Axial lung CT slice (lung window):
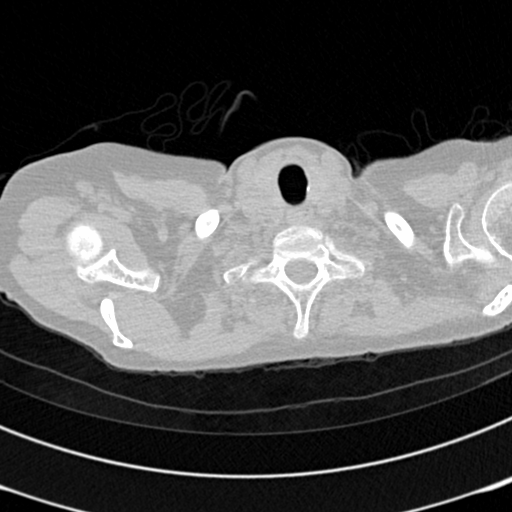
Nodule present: no